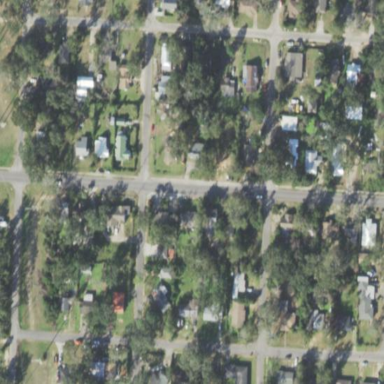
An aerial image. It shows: Single-family residential area.